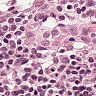
Metastatic tissue present: no